Interaction volume radius: 5 \u00c5
Interaction volume height: 10 \u00c5
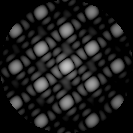
Disorder parameter: 0.06206